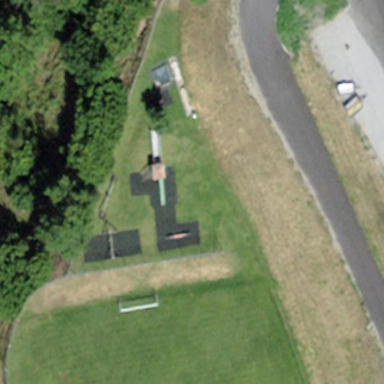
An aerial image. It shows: Playground area for leisure activities on the land.